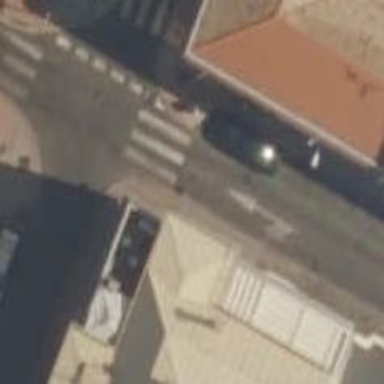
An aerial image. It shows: Uncontrolled zebra crossing on the road.